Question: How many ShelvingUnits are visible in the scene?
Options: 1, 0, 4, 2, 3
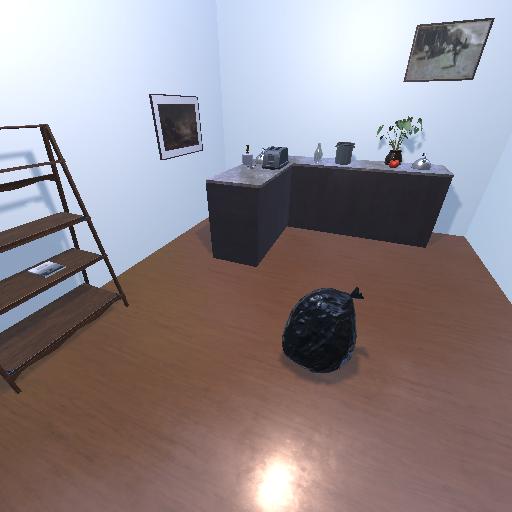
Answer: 1